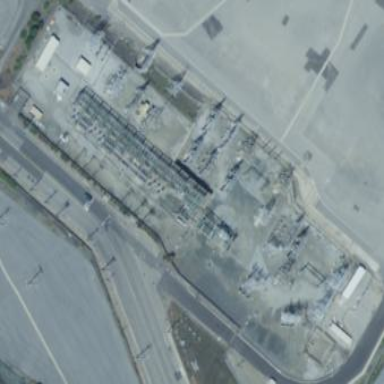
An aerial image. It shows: Substation for power.